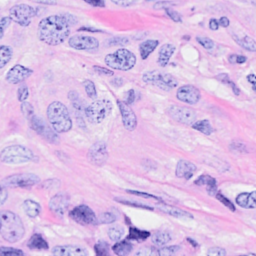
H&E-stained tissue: Breast